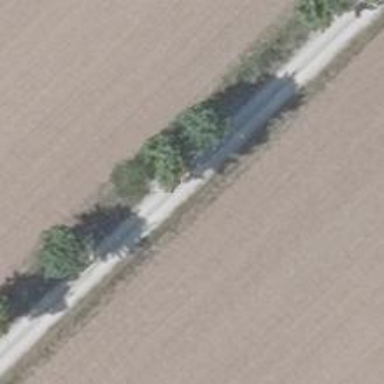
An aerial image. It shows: High-quality track road made of concrete plates.